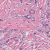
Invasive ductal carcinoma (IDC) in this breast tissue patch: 1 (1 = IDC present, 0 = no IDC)